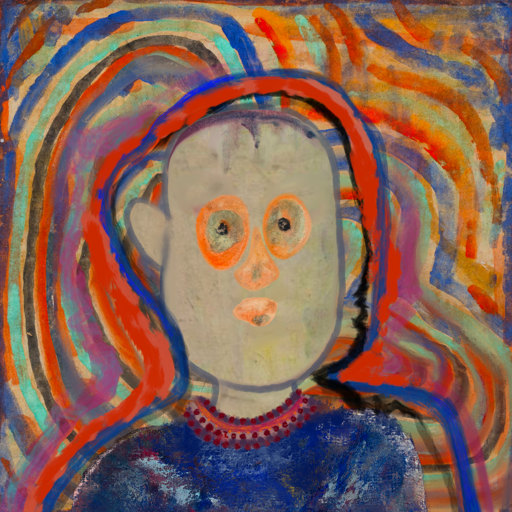
Background: Sisters, Head And Neck Front: Hill_Girl, Face Front: Childish, Bust: Irani, Hair Front: Experience, Head Accessory: Blank, Second Necklace: Blank, Necklace: Roy_Bahadur, Baby: Blank